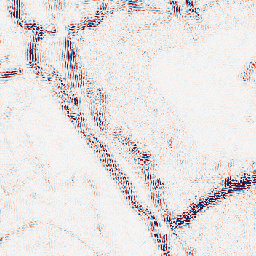
Category: wavelet
Decomposition family: wavelet_reverse_biorthogonal
Decomposition parameters: wavelet: rbio3.5
level: 2
Upsampling method: quartic
Upsampling parameters: scale: 8
Upsampling scale: 8